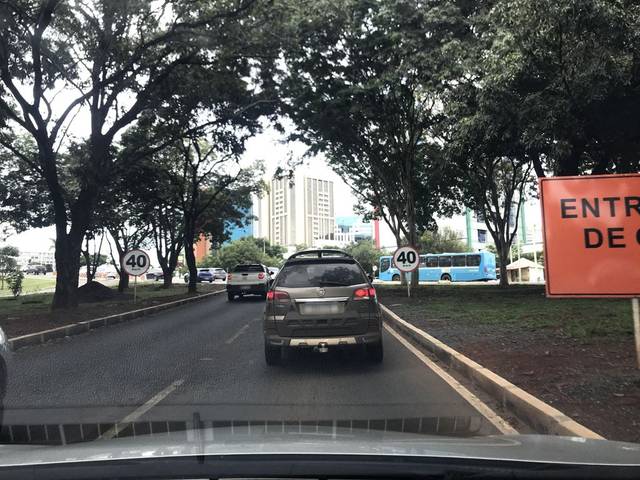
Region: Brazil
Coordinates: -15.787, -47.881